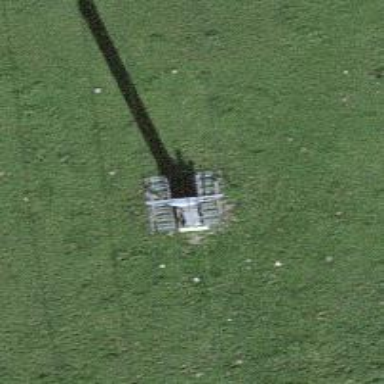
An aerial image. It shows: Pylon for aerialway.